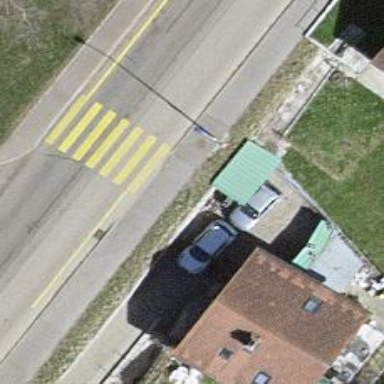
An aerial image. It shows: Marked crossing on the road.